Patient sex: M
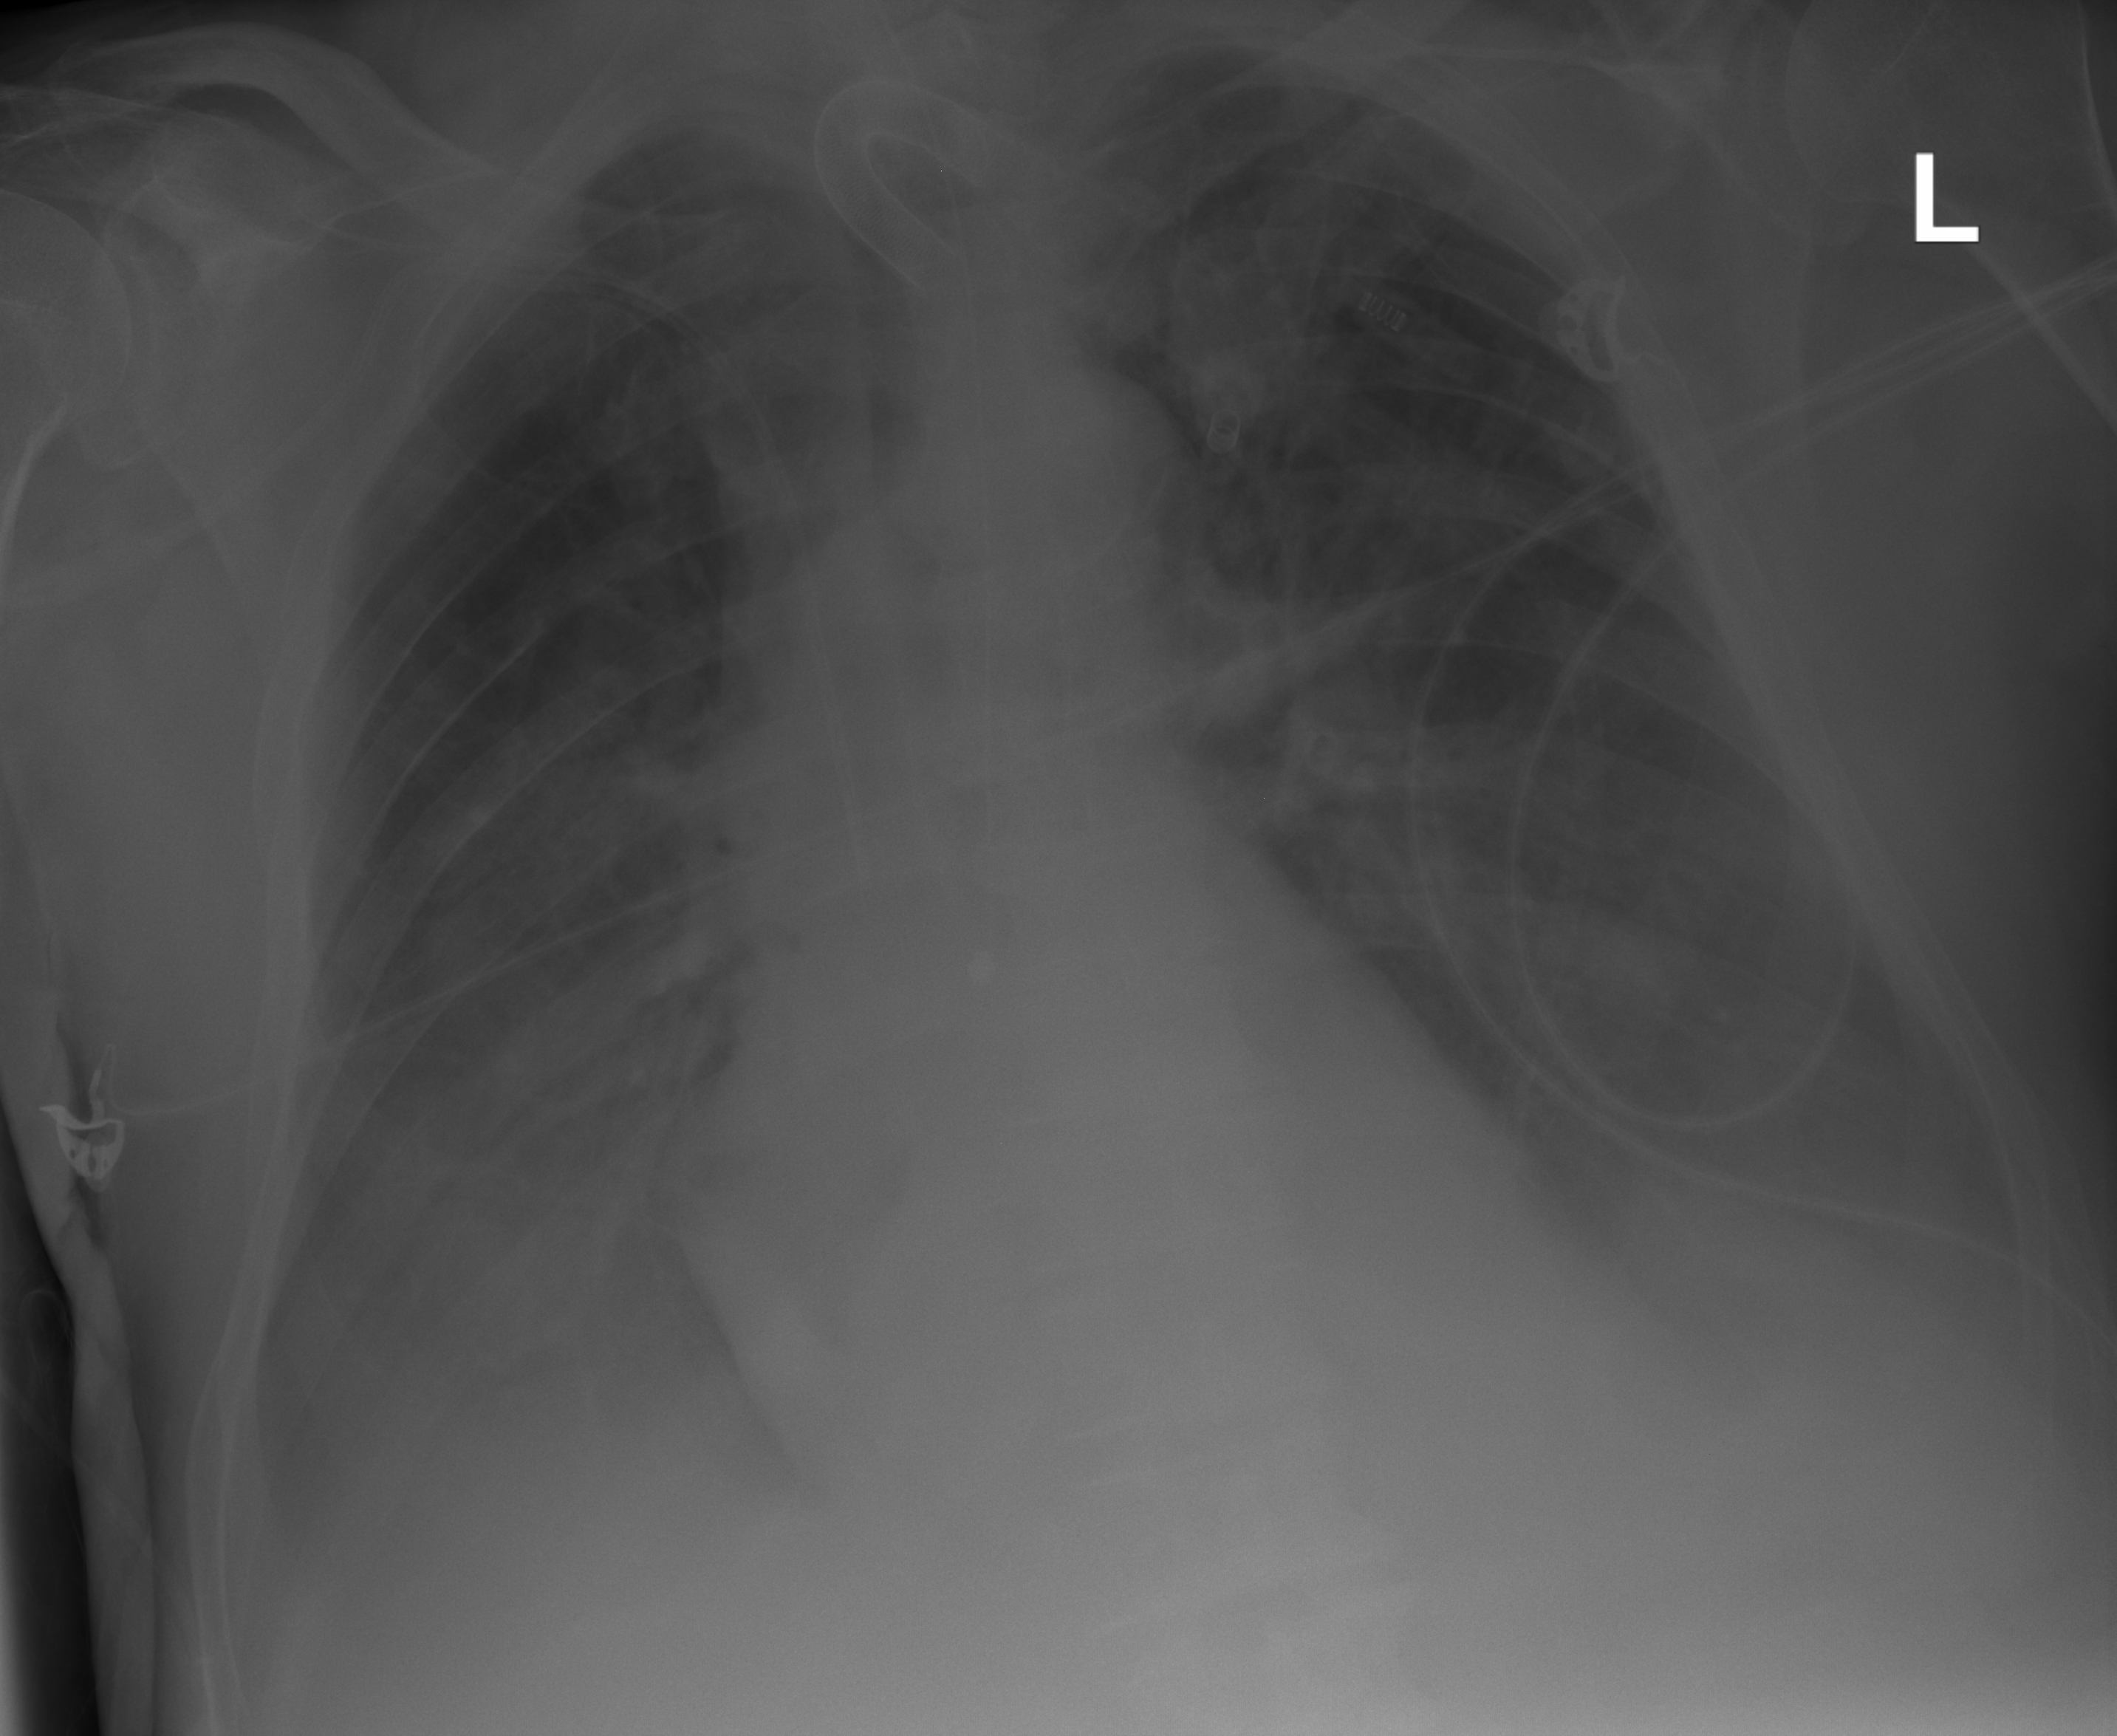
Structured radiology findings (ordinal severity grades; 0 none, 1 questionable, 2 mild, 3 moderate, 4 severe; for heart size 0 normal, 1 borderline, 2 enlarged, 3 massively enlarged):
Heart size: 1
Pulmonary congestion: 2
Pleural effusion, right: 2
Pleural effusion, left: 2
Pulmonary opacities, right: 2
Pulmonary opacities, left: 2
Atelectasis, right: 2
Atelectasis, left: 2